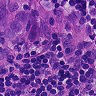
Metastatic tissue present: yes